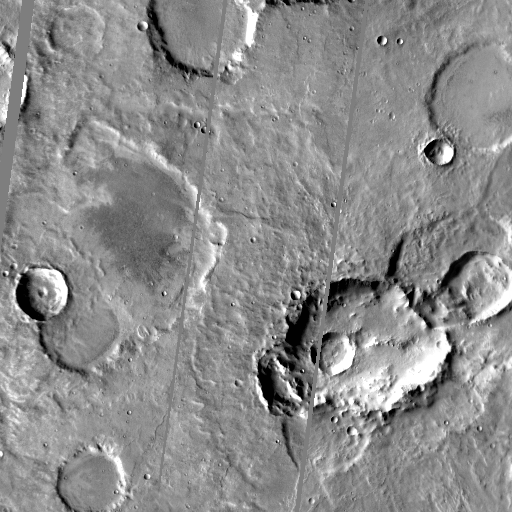
Crater classes present: Background, Other, Layered, Buried, Secondary